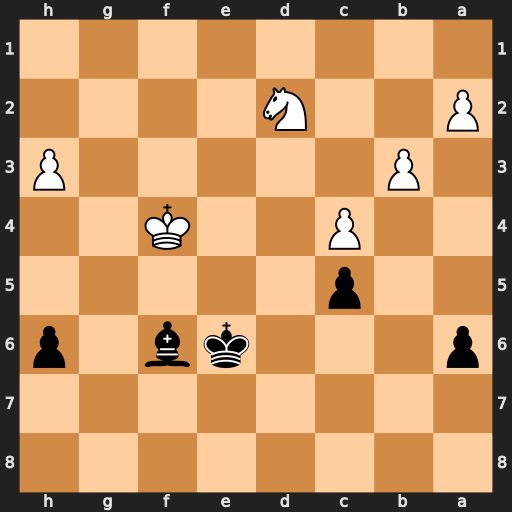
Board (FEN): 8/8/p3kb1p/2p5/2P2K2/1P5P/P2N4/8
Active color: b
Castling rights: -
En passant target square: -
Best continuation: Bg5+ Kf3 Bxd2